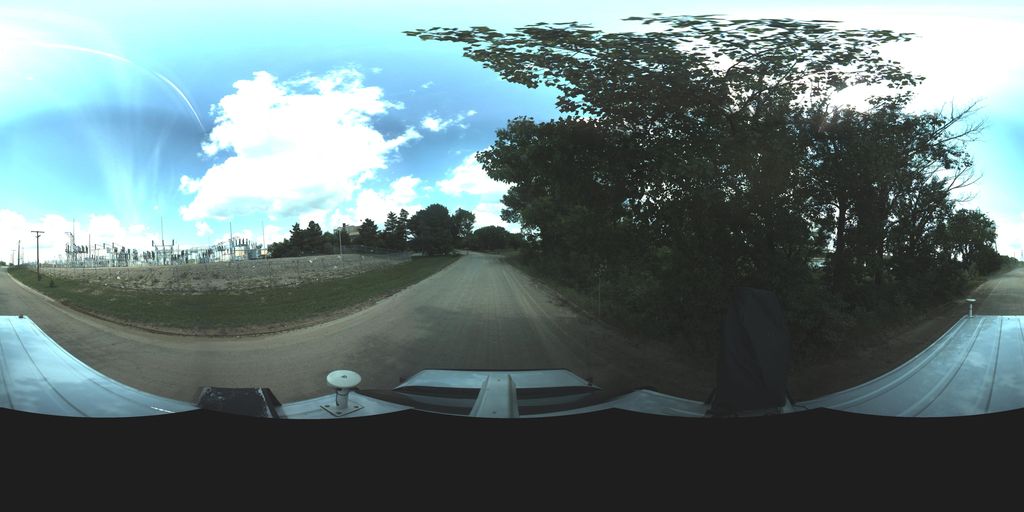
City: saskatoon